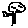
Label: tree